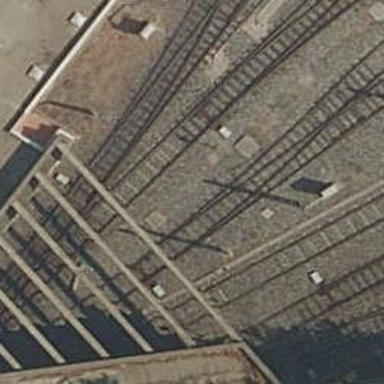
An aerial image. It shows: Railway switch.